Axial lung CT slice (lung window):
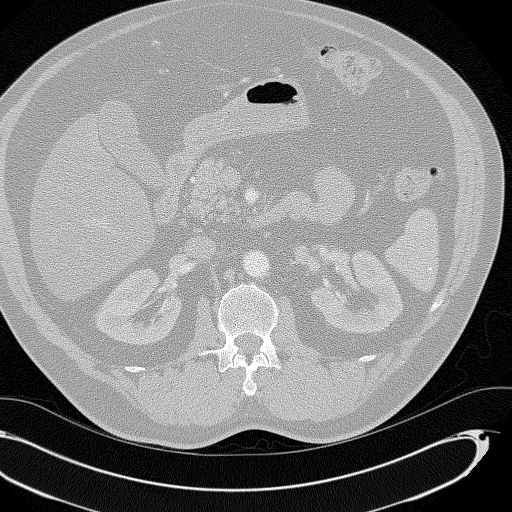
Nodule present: no